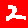
Digit: 2